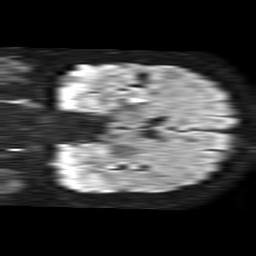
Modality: TRACE
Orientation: coronal
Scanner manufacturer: philips
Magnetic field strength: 1.5 T
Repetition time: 4.6 s
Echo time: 0.08631 s